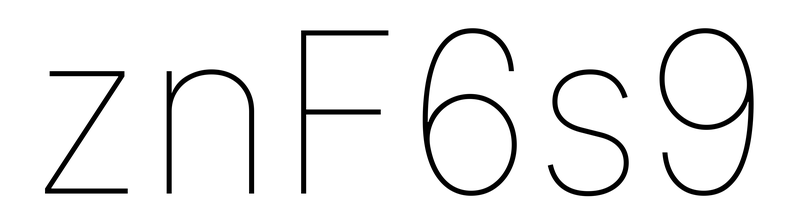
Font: Inter_Thin